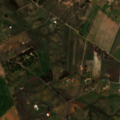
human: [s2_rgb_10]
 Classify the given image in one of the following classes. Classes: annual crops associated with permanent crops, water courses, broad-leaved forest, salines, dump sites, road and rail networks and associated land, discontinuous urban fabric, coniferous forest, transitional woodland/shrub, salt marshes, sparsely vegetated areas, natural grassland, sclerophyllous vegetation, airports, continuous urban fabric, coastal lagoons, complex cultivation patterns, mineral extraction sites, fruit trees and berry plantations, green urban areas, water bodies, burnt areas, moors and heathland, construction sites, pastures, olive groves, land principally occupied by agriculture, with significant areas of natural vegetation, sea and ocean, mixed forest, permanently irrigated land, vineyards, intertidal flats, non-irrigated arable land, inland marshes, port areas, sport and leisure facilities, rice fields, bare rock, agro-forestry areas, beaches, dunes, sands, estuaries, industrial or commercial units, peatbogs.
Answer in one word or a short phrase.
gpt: non-irrigated arable land, permanently irrigated land, annual crops associated with permanent crops, land principally occupied by agriculture, with significant areas of natural vegetation